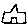
Label: house